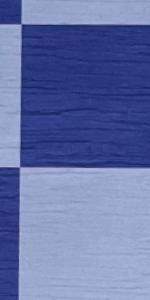
Label: Empty